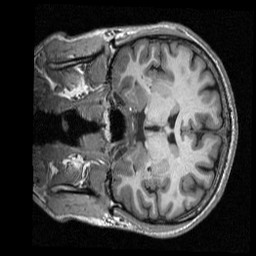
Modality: T1w
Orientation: coronal
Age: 27
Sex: male
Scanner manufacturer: siemens
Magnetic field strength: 3 T
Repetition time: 2.3 s
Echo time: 0.00298 s